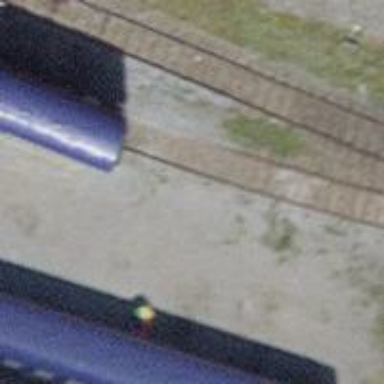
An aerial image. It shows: Single-track railway spur.